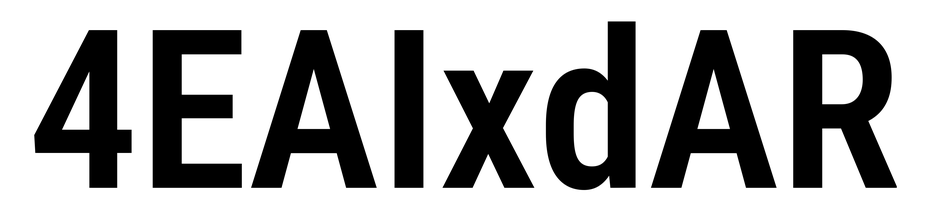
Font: Roboto_Condensed_SemiBold